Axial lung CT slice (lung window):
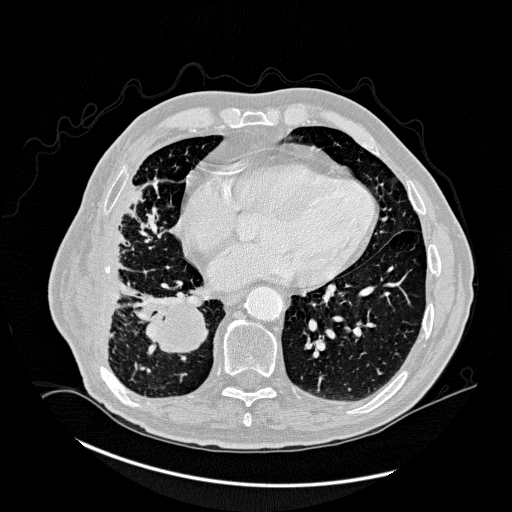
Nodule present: no